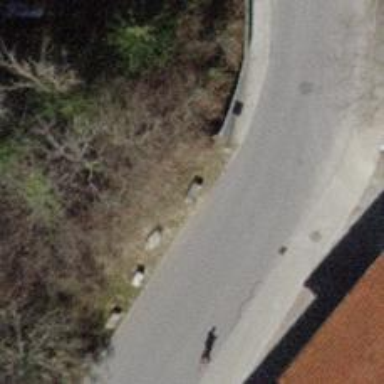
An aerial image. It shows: Block barrier.